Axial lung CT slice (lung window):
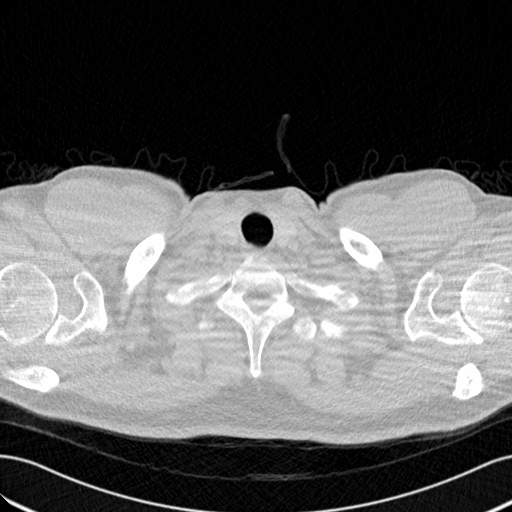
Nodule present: no